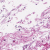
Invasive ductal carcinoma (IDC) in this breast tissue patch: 0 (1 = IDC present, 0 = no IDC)